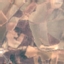
Land use / land cover class: PermanentCrop